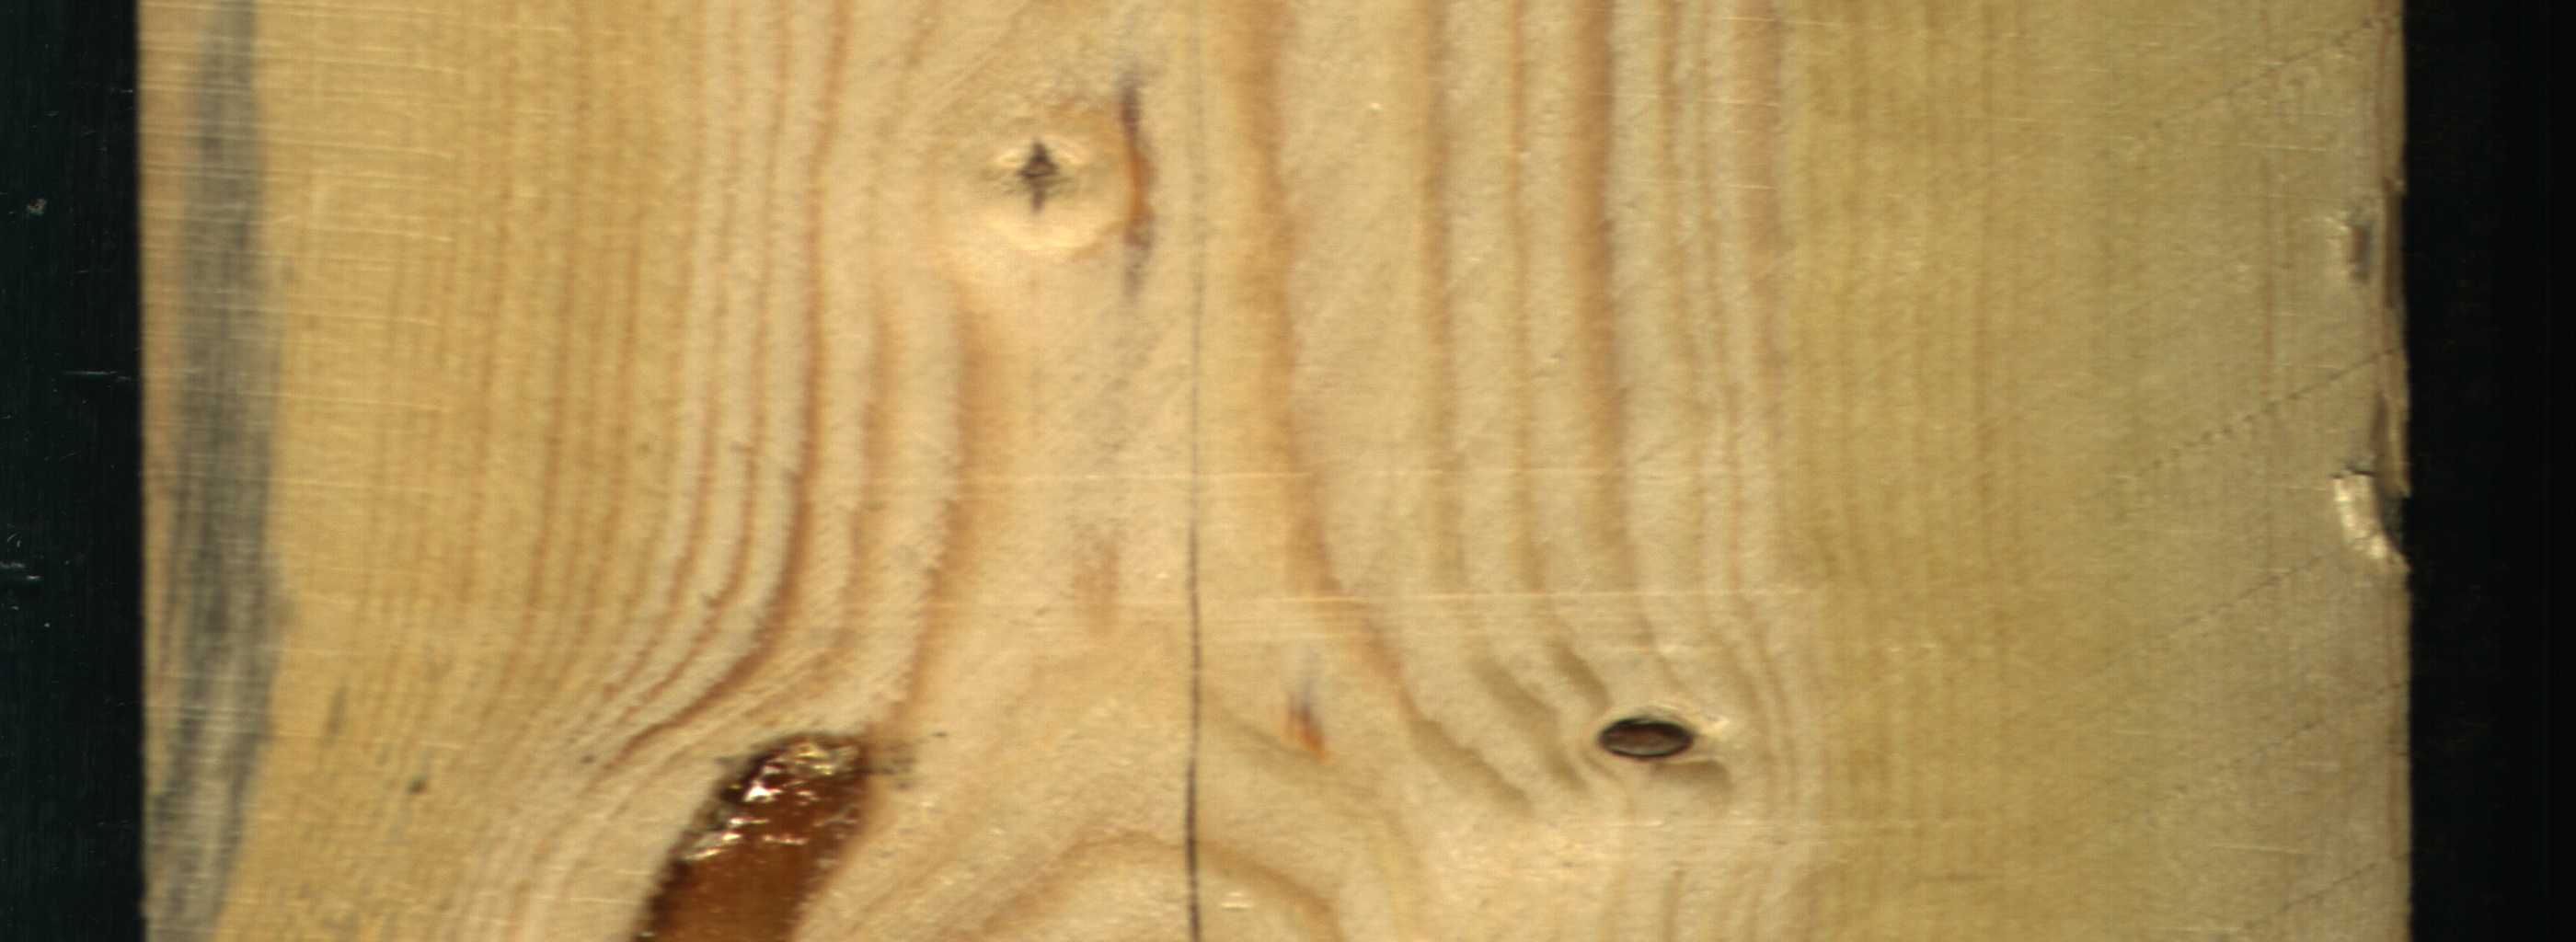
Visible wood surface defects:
Blue_Stain
resin
resin
Crack
Dead_Knot
Live_Knot